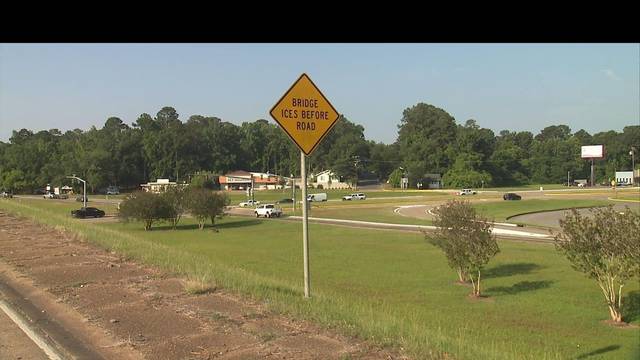
Region: United States
Coordinates: 31.334, -92.417